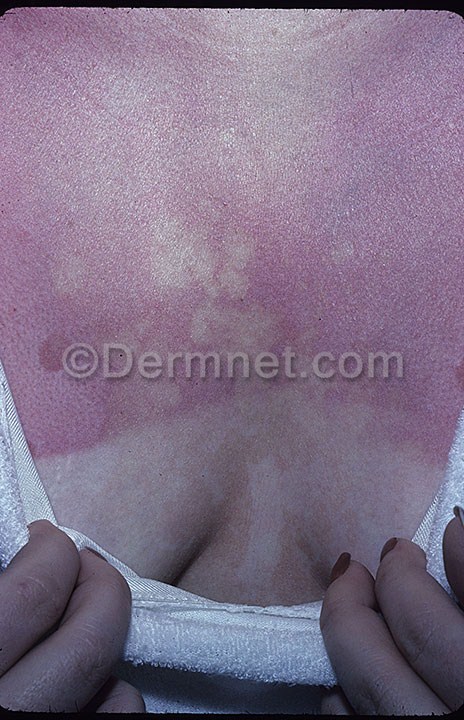
Disease: Tinea Ringworm Candidiasis and other Fungal Infections